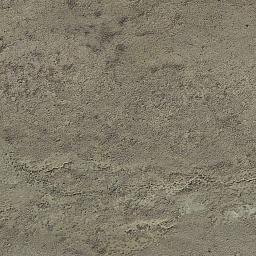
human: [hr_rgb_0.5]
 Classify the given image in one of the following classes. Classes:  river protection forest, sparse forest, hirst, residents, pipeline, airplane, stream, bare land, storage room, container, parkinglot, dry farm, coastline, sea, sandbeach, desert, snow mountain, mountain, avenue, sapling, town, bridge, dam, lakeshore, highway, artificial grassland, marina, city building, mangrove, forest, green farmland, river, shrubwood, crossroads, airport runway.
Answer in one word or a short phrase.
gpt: bare land